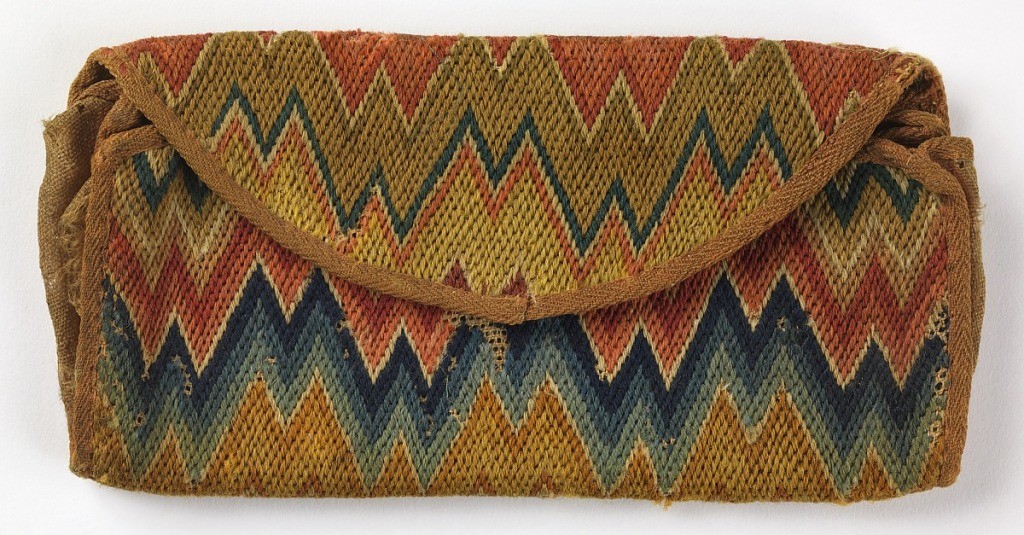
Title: Purse
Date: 18th century
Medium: wool on linen ground Technique: brick stitch embroidery on plain weave
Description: Envelope-shaped purse with flame stitch embroidery in wool in shades of red, blue, and brown. Lined with rose colored linen.